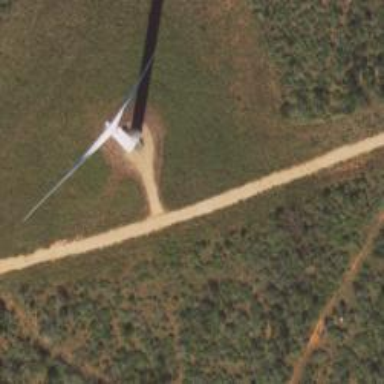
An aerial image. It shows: Wind turbine generator that utilizes wind as its source for generating electricity. It is of the horizontal axis type.